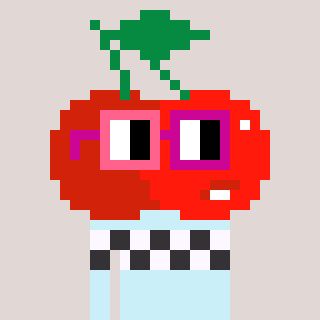
a pixel art character with square pink and red glasses, a cherry-shaped head and a cold-colored body on a warm background